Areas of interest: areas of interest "Penghai Nursing Home"
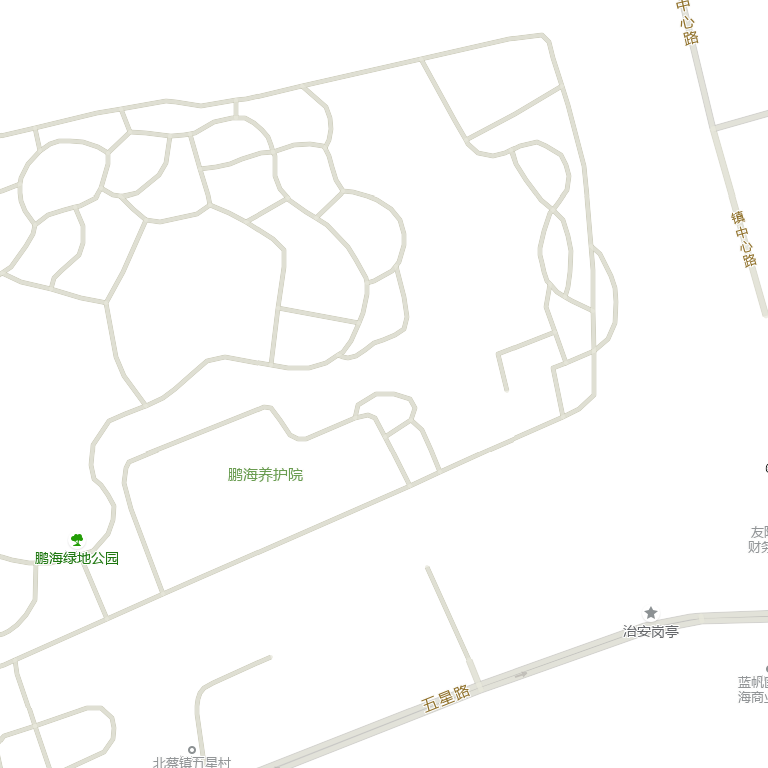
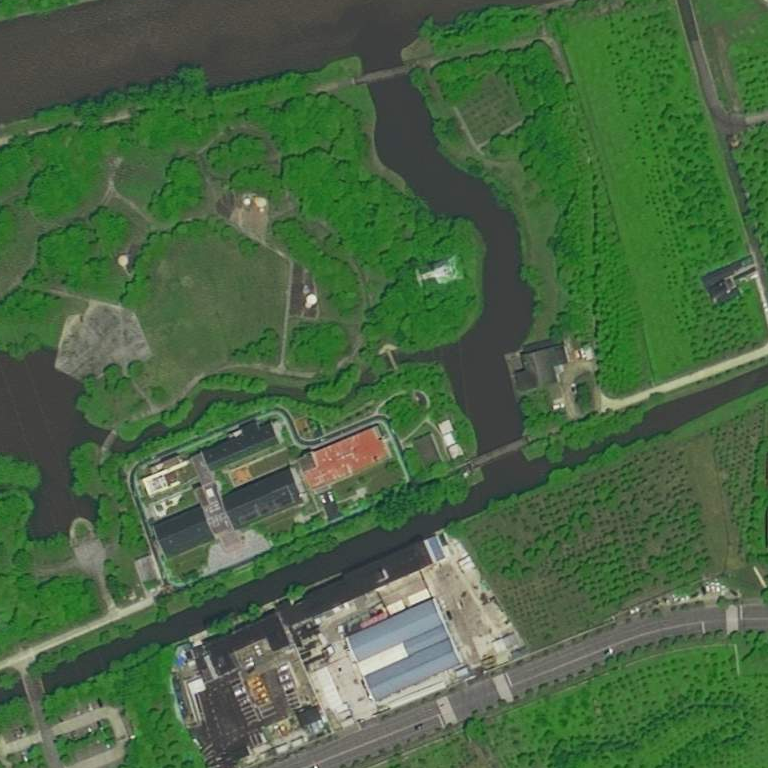